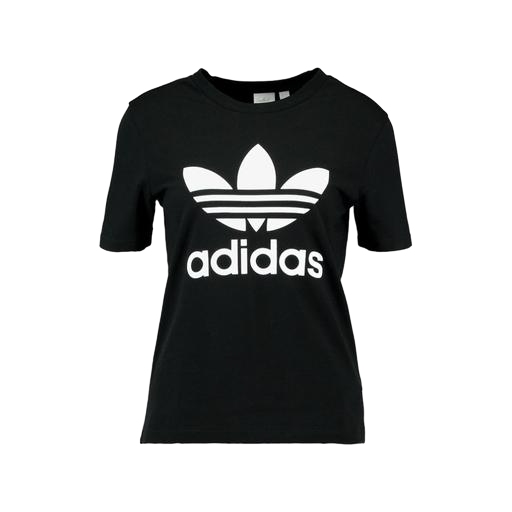
mid t-shirt, graphic tee, classic tee, white background